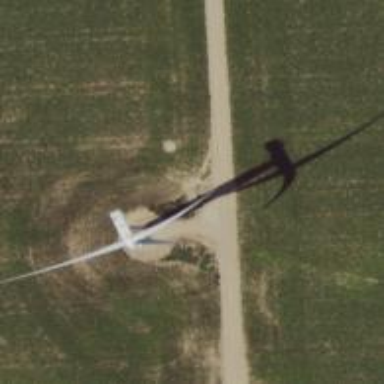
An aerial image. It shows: Wind turbine generator made by Vestas. The generator utilizes wind as its power source and belongs to the horizontal axis type.